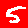
Digit: 5